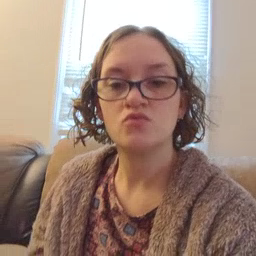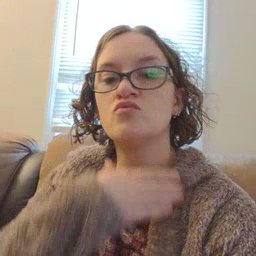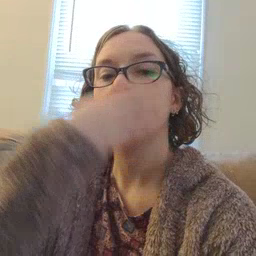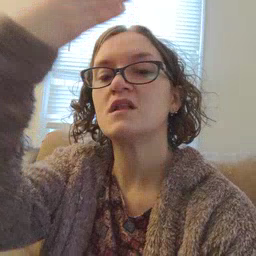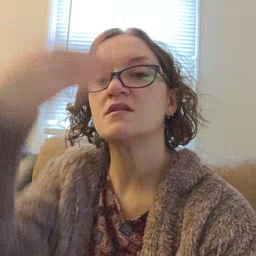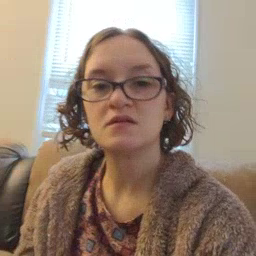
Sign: giraffe